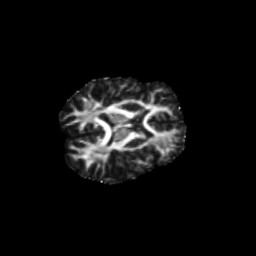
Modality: FA
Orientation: axial
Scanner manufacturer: siemens
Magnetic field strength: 3 T
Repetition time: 9.2 s
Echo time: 0.084 s